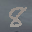
Label: 8